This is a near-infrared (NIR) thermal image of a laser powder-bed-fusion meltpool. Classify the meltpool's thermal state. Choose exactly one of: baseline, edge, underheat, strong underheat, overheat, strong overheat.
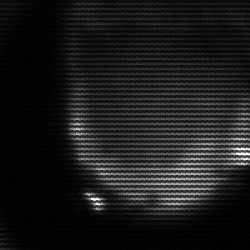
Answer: edge